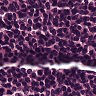
Metastatic tissue present: no